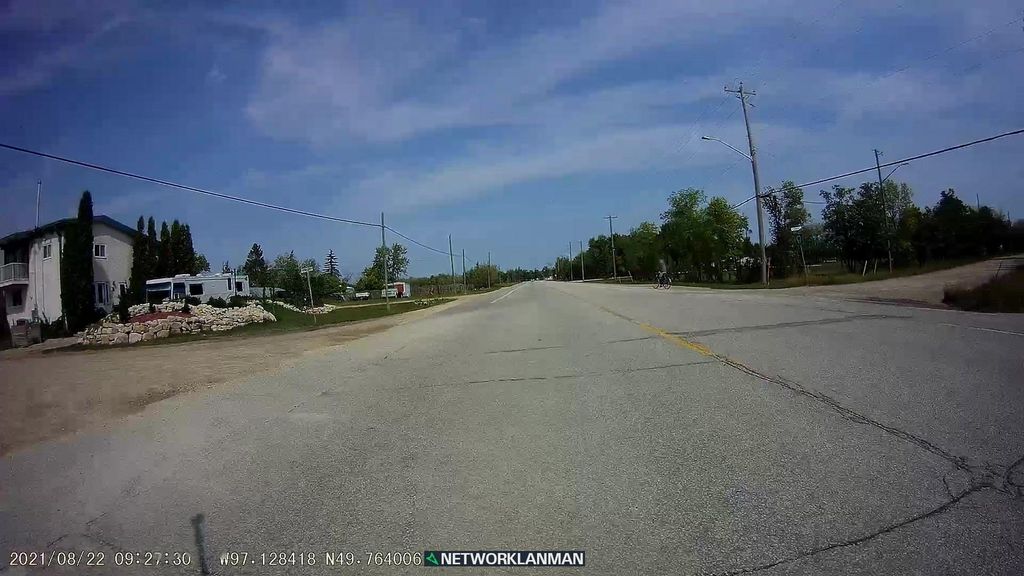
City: winnipeg